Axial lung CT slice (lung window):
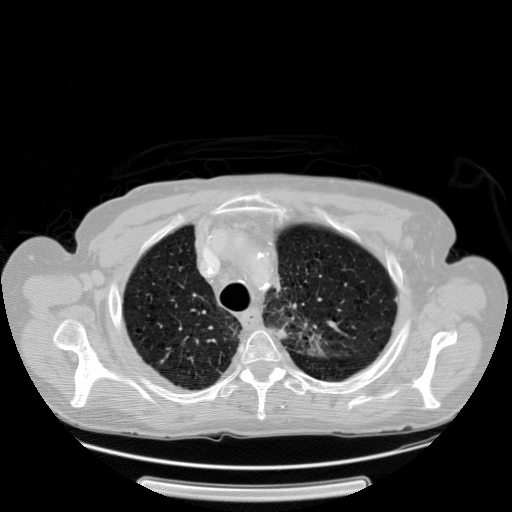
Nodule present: yes
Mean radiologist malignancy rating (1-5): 3